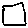
Label: square